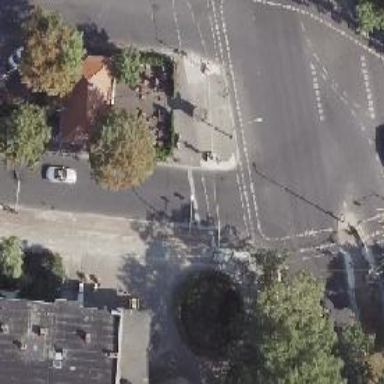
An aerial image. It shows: Tertiary road with asphalt surface and dual carriageway. Both sides of the road have sidewalks and there is cycle track on the right side.